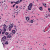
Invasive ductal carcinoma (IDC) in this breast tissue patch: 0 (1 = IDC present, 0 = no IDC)